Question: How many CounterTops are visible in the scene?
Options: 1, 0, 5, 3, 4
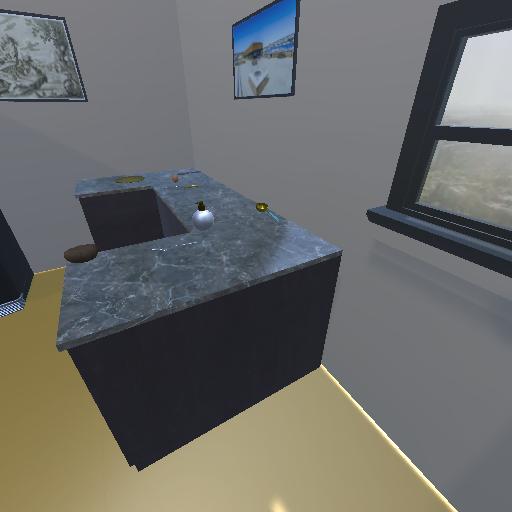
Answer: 1